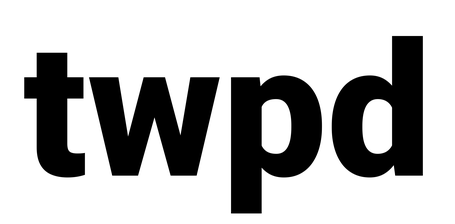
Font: Roboto_Black